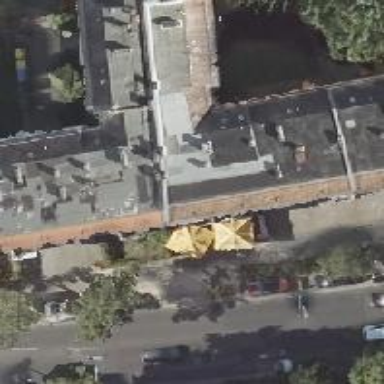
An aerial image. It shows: Pub.